Field crop: maize
Growth stage: 2
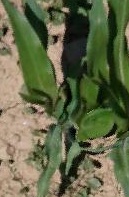
Species: maize